Question: I have series in the javascript using below code. Getting correct values but it is in Double quotes. So that is the reason I am not getting drilled down chart.
'''
var arrayCodeSeries = <%= serializer.Serialize(ViewData["arrayCodeSeries"]) %>;
i = 0;
for(i=0;i<arrayCodeSeries.length;i++)
{
var temp = arrayCodeSeries[i];
temp = '['.concat(temp,']');
arrayCodeSeries[i] = temp;
}
'''
I am getting
arrayCodeSeries[0] = "['70-158','70-177','70-181']"
'''
data = [{
y: parseInt(arrayTotalCertificateCount[0]),
color: colors[0],
drilldown: {
name: 'Certificate Code',
categories: arrayCodeSeries[0],
data: [2,2,1],
color: colors[0]
}
'''
I tried to remove double quotes with Replace, ReplaceAll and substring functions but it gets me error like it doesn't support these functions.
Help...
Thank you..
attaching here the array :

<URL>
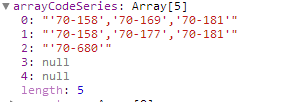
Answer: According to comment discussion:
You should change your code from:
'''
for(i=0;i<arrayCodeSeries.length;i++) {
var temp = arrayCodeSeries[i];
temp = '['.concat(temp,']');
arrayCodeSeries[i] = temp;
}
'''
to:
'''
var temp = [];
for(i=0;i<arrayCodeSeries.length;i++) {
var items = arrayCodeSeries[i].split(',');
temp.push(items);
}
'''